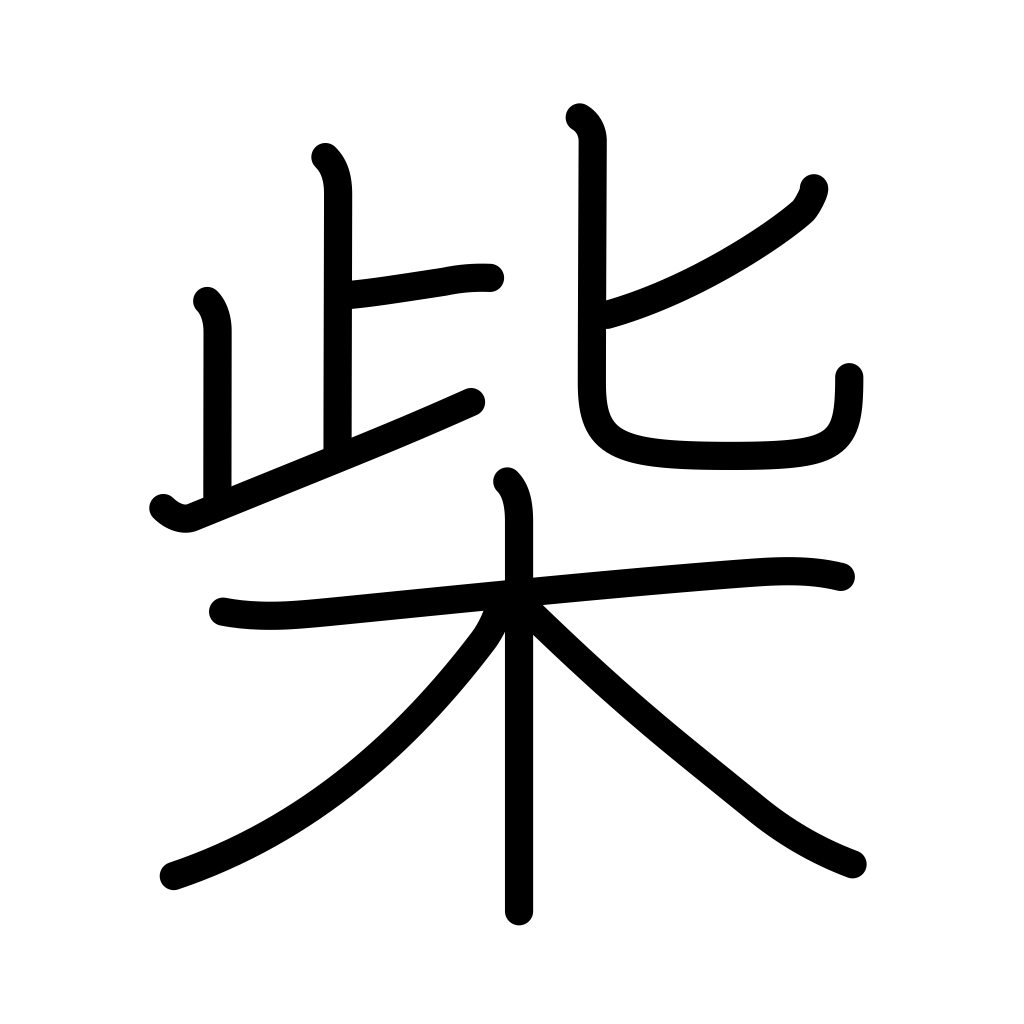
Meaning: brush, firewood